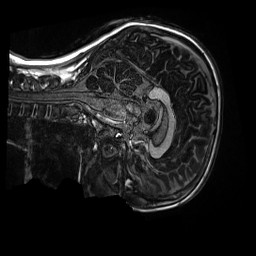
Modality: MP2RAGE
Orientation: sagittal
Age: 12
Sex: female
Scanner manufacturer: siemens
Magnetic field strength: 3 T
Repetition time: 4 s
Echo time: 0.00303 s